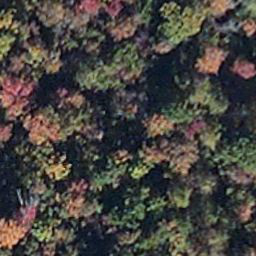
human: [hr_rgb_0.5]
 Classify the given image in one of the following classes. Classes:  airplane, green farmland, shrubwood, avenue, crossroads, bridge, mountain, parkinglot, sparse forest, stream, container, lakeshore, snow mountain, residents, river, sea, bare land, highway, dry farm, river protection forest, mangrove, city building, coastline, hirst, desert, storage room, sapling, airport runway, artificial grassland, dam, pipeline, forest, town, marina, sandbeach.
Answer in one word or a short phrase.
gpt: mangrove